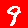
Digit: 9